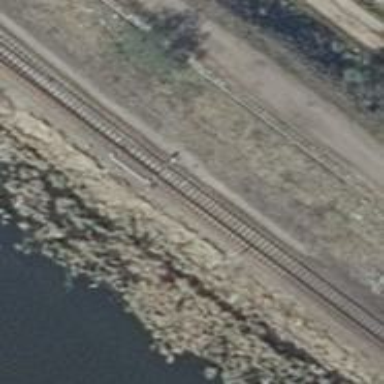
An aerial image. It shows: Railway switch.